Question: I'm interested in adding to some of my sites the official <URL> which Twitter have recently released.
For those unaware, the tweet button is a simple bit of JS which you can drop in to a page and it allows your users to easily tweet about the page in question, much like the facebok "share" button.
There are 3 different styles available:

The horizontal count button is the one I'd like to put on my pages. My problem is that roughly half of my pages are likely to have a zero count, and I'd rather not show the count when this is the case. The facebook share button, for example, handles this particular situation well - if there are > 0 shares, then it shows the count. Otherwise the count stays hidden.
I've gone through the twitter docs, and can't seem to find a way of specifying this in the JS parameters.
I also spent some time trying to capture the count via jquery and hide it, but quickly ran in to cross-domain permission issues -
'''
console.log($('.twitter-share-button').contents().html());
'''
returns a 'Permission denied' error due to the iframe being loaded from 'platform0.twitter.com'.
Has anyone yet found a successful way to get this button to conditionally show the tweet counts as described above?
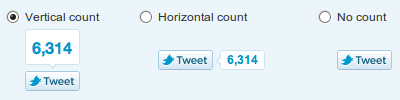
Answer: A google search later, found <URL> which talks about how to use the count api 'http://urls.api.twitter.com/1/urls/count.json?url=URL-TO-GET-COUNT-FOR'.